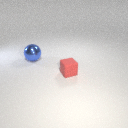
large blue metal sphere to the left of small red rubber cube